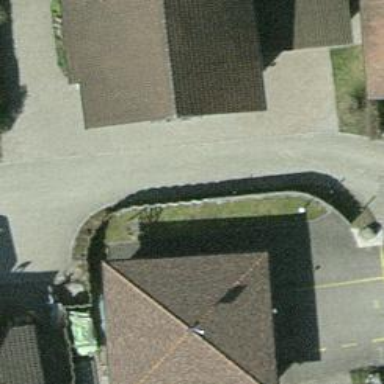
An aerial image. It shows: Driveway made of paving stones.